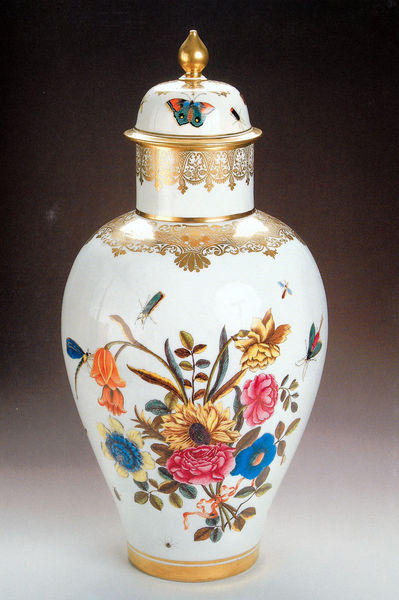
Titel: Deckelvase
Standort: Dresden
Institution: Zwinger
Schlagwörter: blau, blätter, schatten, weiß, gelb, grün, blume, blumen, braun, bunt, glas, grau, licht, marmor, orange, schmuck, schwarz, blüte, blüten, rose, rot, tier, malerei, muster, ornament, schleife, kragen, spitze, stein, hals, gräser, gold, blatt, pflanze, pflanzen, rosa, oval, amphore, kanne, keramik, krug, ranken, stilleben, vase, trocken, rand, glanz, dekor, floral, ornamente, verzierung, glänzen, glänzend, strauss, fliege, bemalt, blumenstrauss, foto, fotografie, blütenblätter, pink, griff, deckel, gefäß, fuss, porzellan, vergoldet, asien, insekten, schmetterling, china, knauf, cana, antik, manufaktur, zier, zierde, golden, insekt, libelle, käfer, narzisse, kitsch, teuer, goldrand, porzelan, bemalung, verzeirung, objekt, bluem, urne, falter, zerbrechlich, bauchig, bräunlich, sonnenblume, rpt, tein, wölbung, porzellanvase, sonneblume, heuschrecke, schnittblumen, biene, sonnenblumen, ming, vas, te, schmettering, erange, fluginsekten, mairose